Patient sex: F
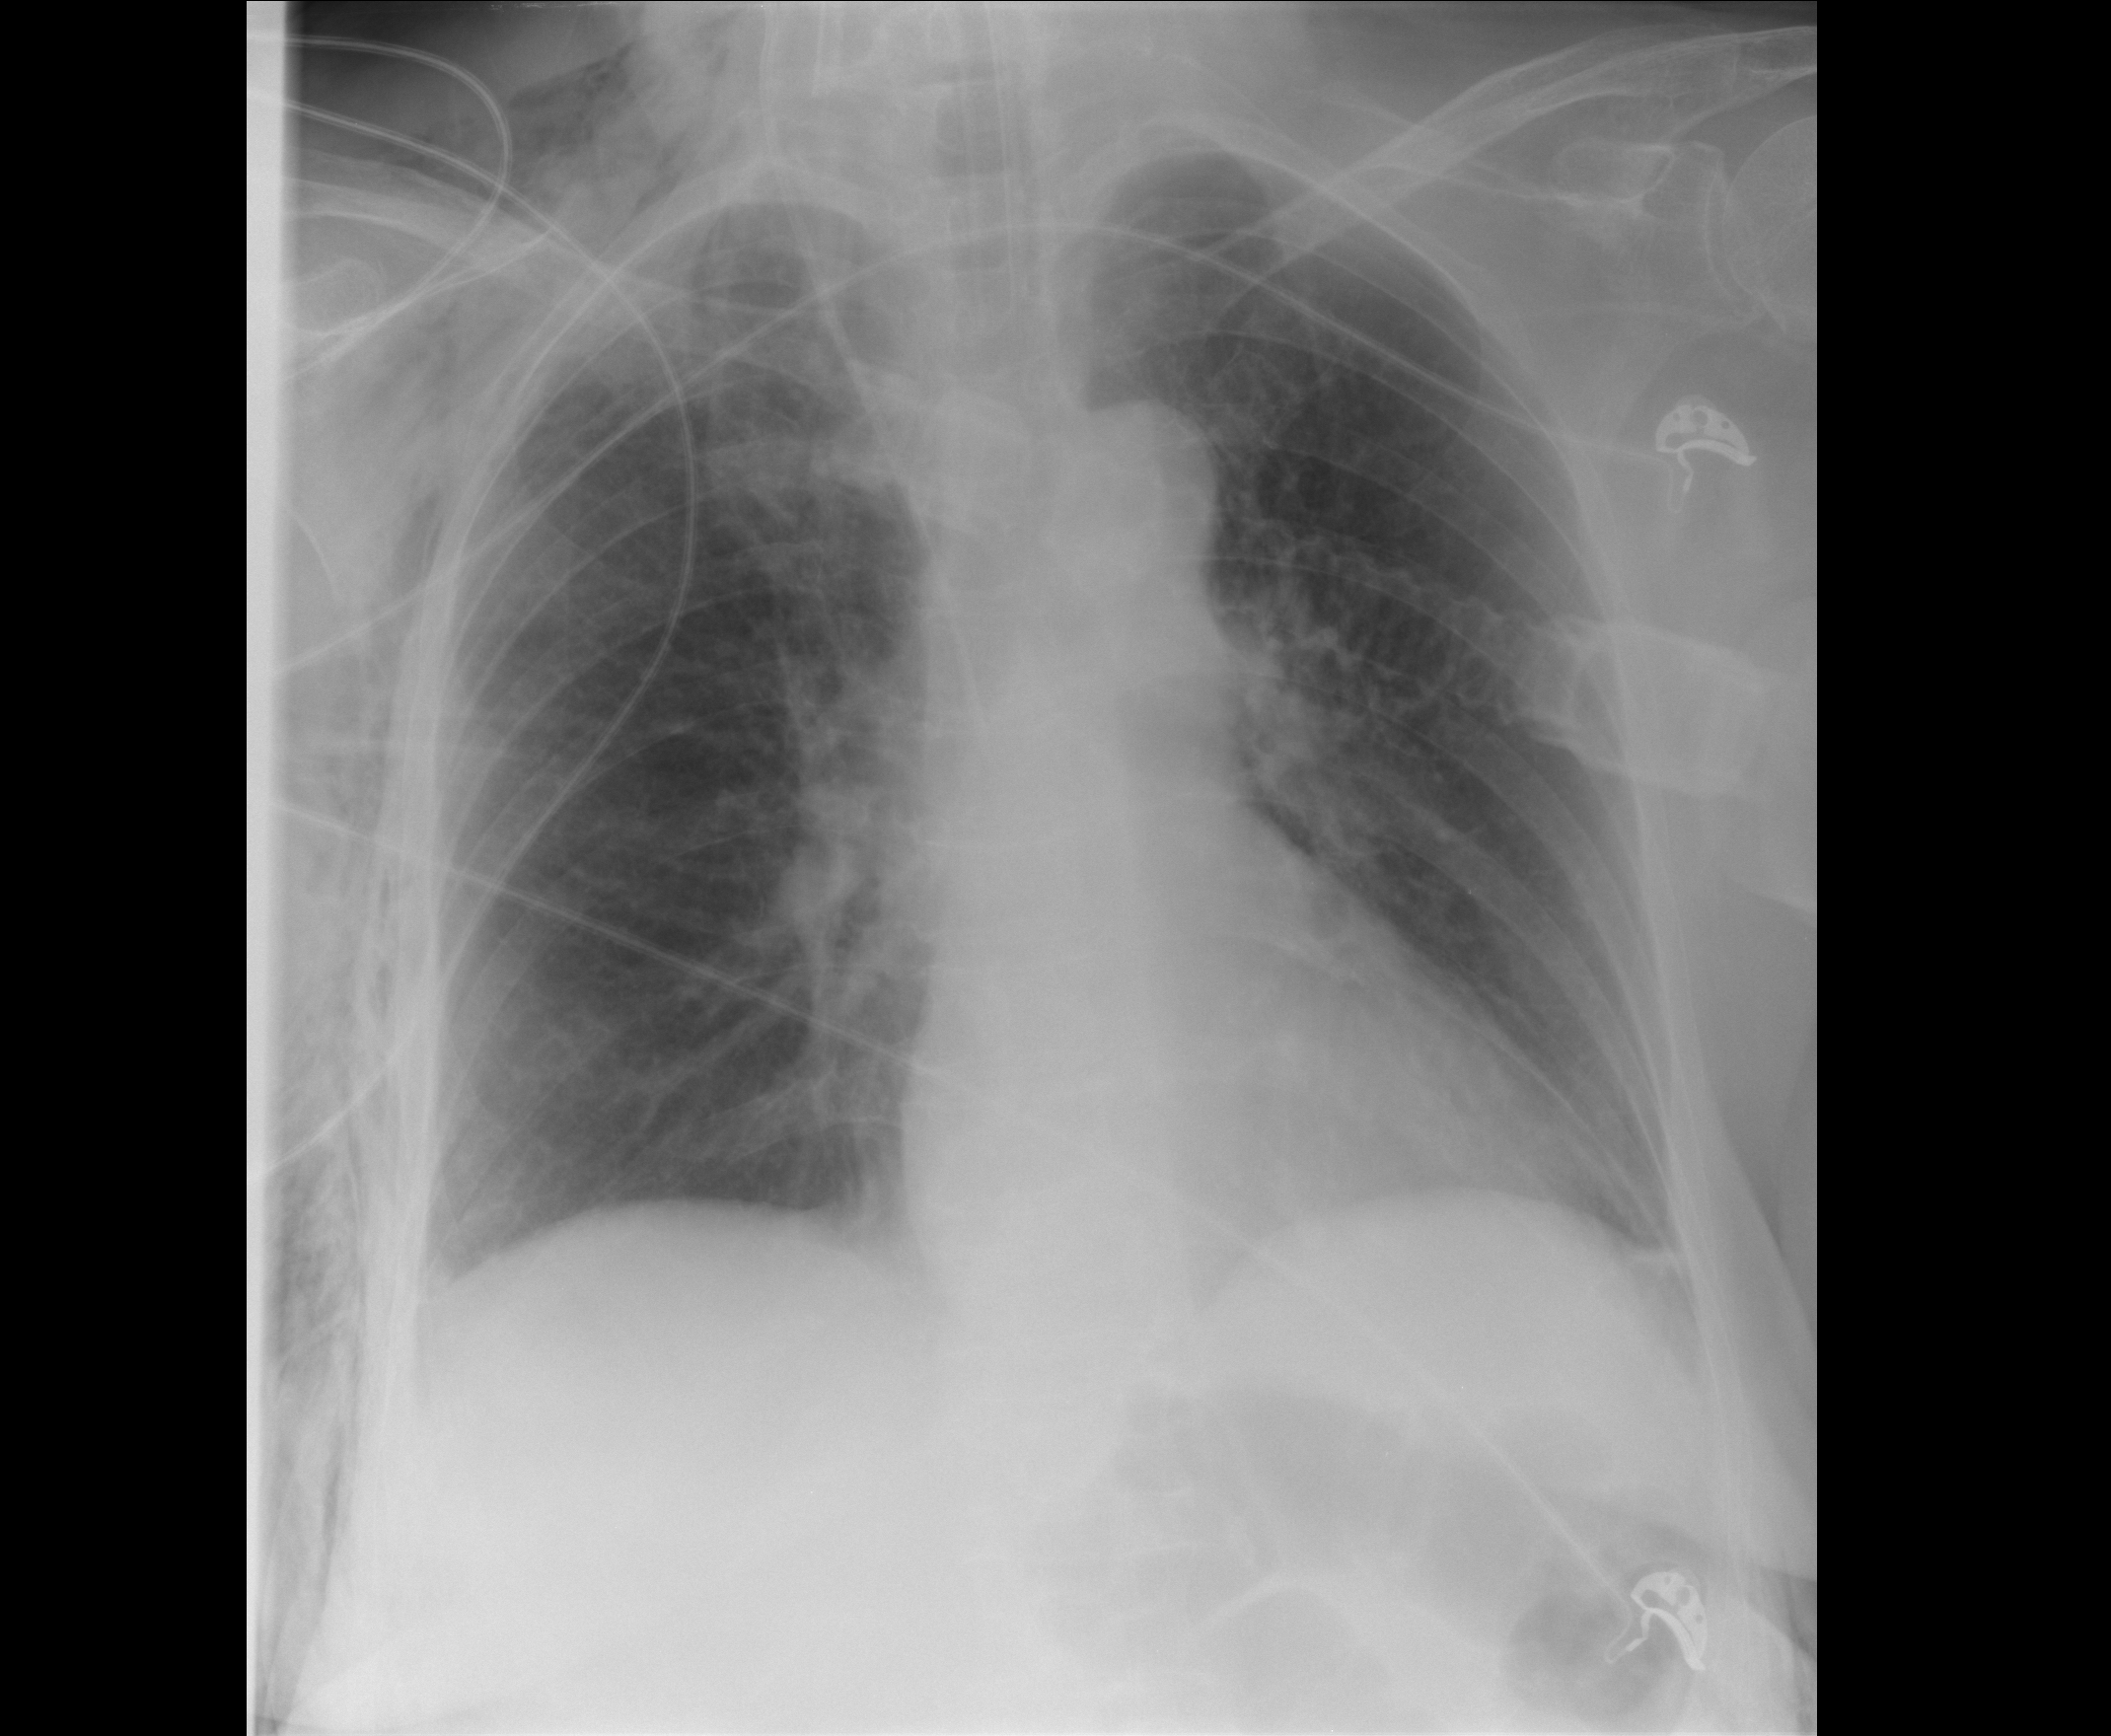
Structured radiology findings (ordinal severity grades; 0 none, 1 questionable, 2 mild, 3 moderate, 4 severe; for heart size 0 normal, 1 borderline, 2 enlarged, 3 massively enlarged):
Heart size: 0
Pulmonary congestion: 0
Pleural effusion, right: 0
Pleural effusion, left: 0
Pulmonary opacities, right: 0
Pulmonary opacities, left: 0
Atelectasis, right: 0
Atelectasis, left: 1